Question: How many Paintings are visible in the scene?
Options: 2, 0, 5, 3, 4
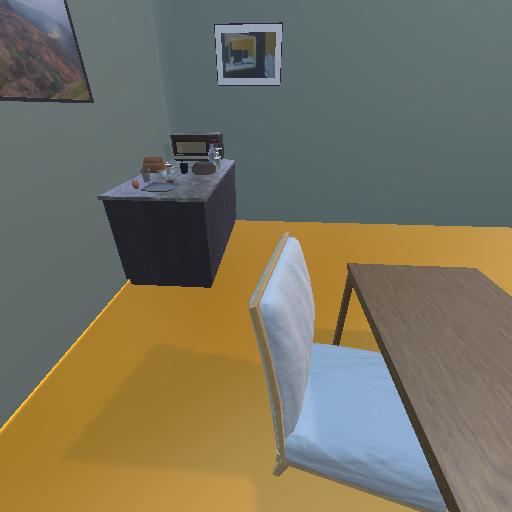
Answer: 2